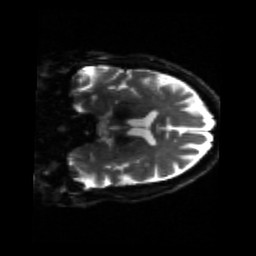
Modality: sbref
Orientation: coronal
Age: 68
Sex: male
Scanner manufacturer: siemens
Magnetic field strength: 3 T
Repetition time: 4.71 s
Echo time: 0.0906 s